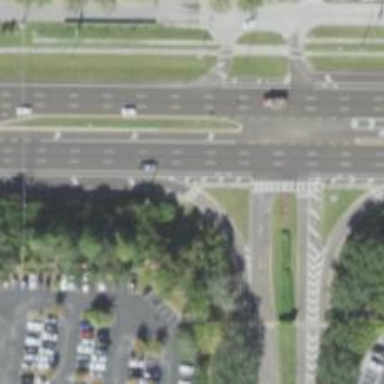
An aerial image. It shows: Marked road crossing.